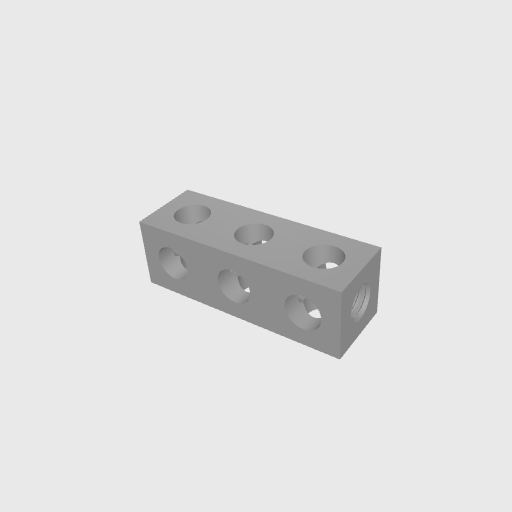
Part: SquareBeam3H